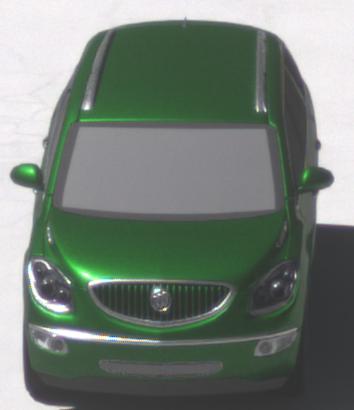
Make: Buick
Model: Enclave
Detailed model: GMT967
Model produced from: 2007
Model produced until: 2017
Doors: 5
Color: green
Road condition: dry road
Daytime: midday
Contrast: high contrast